Field crop: maize
Growth stage: 2
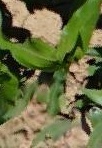
Species: maize